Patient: sex M, age 42
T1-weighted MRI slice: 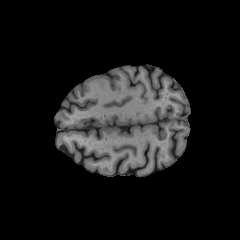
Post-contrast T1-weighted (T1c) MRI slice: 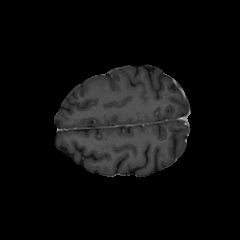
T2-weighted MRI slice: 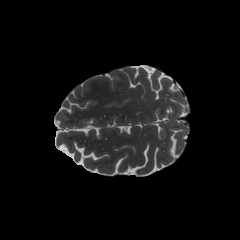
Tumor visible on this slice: no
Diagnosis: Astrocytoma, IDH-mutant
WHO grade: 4